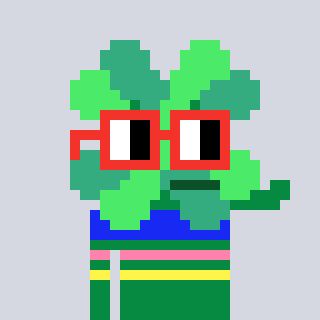
a pixel art character with square red glasses, a clover-shaped head and a green-colored body on a cool background